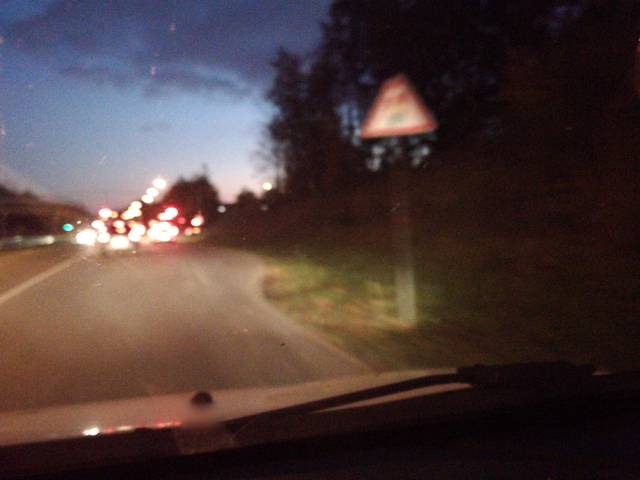
Region: France
Coordinates: 48.132, -1.621